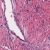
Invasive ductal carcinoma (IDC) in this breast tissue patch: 1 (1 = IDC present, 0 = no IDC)